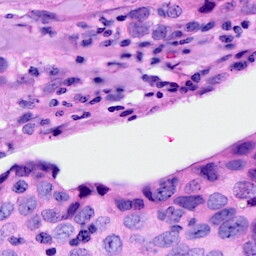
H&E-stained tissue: Breast